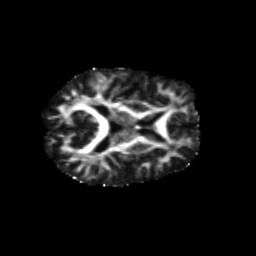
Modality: FA
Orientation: axial
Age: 61
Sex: male
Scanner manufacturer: siemens
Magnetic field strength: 3 T
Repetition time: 4.71 s
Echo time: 0.0906 s